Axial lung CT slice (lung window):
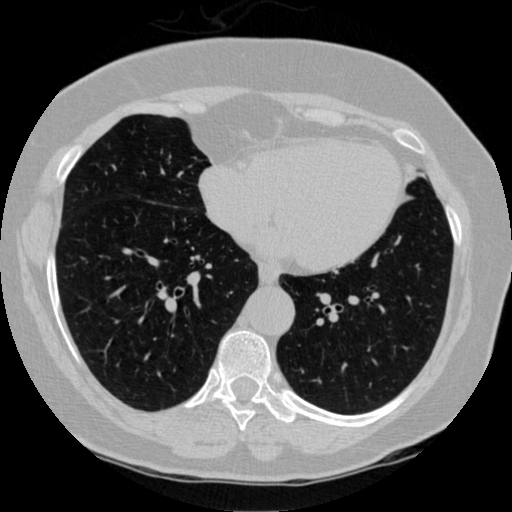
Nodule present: no